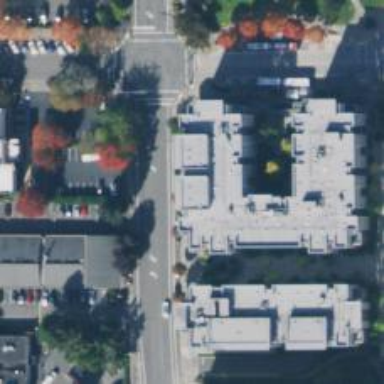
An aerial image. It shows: Veterinary facility.